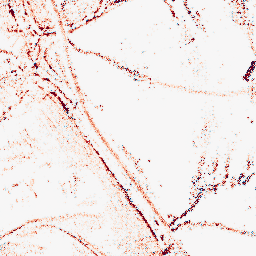
Category: morphological
Decomposition family: morphological_square
Decomposition parameters: operation: opening
size: 5
Upsampling method: regularized
Upsampling parameters: scale: 4
lambda_reg: 0.1
Upsampling scale: 4